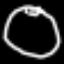
Label: clock